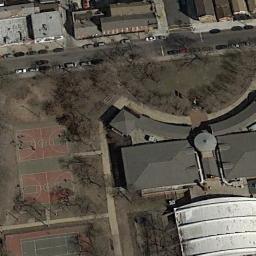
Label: basketball_court